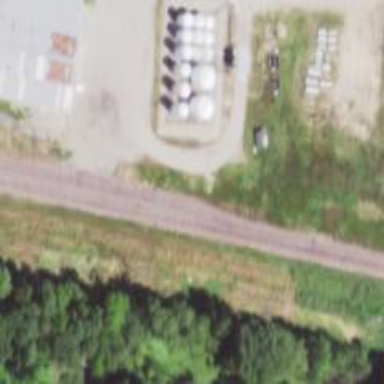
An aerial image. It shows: Single railway siding track.